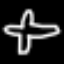
Label: airplane